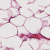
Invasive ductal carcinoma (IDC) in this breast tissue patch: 0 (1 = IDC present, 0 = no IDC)